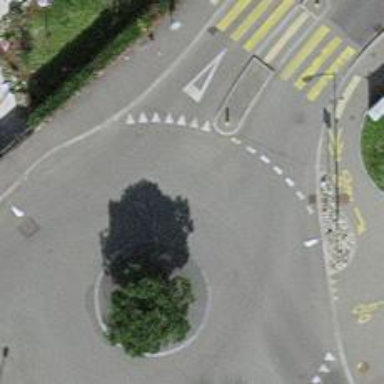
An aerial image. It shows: Tertiary road with asphalt surface leading to roundabout.